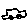
Label: car